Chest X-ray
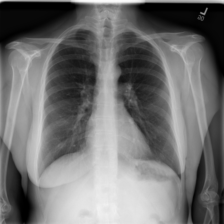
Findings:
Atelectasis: negative
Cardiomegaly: negative
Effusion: negative
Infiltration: negative
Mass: negative
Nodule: negative
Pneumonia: negative
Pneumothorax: negative
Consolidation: negative
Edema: negative
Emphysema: negative
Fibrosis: negative
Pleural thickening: negative
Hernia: negative